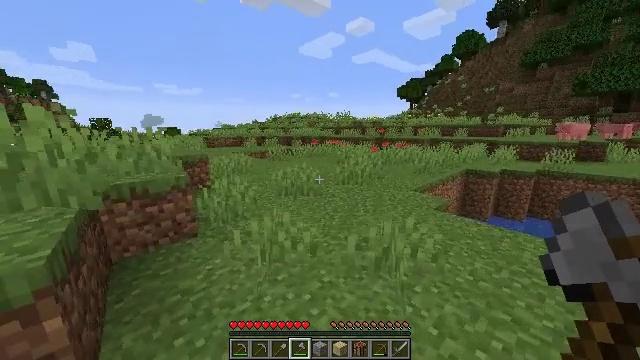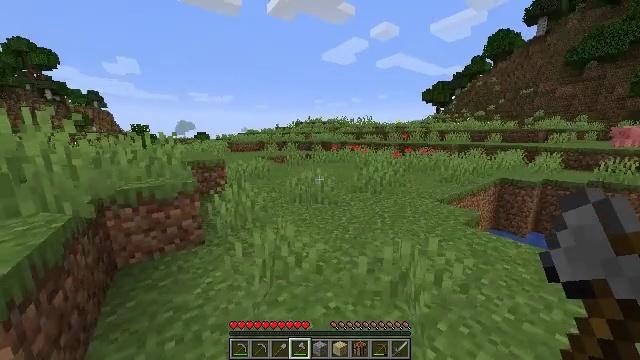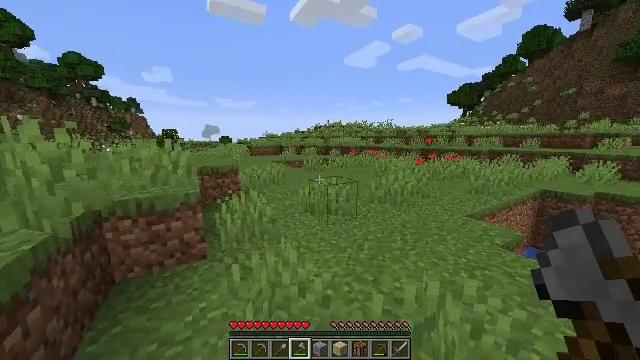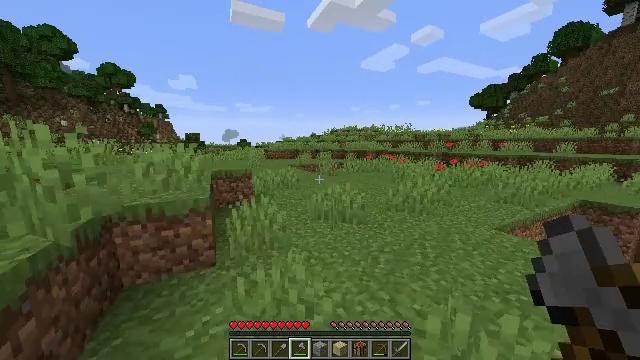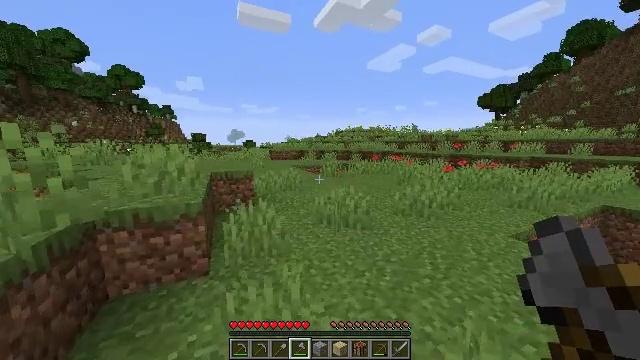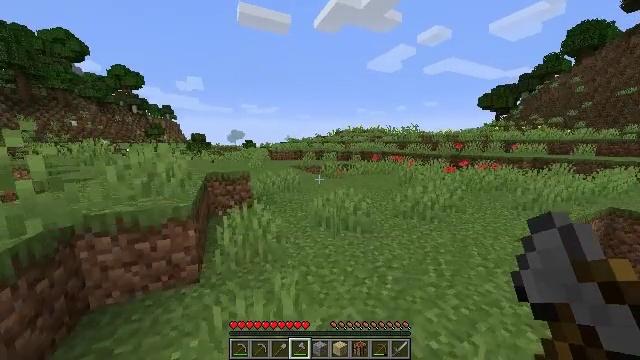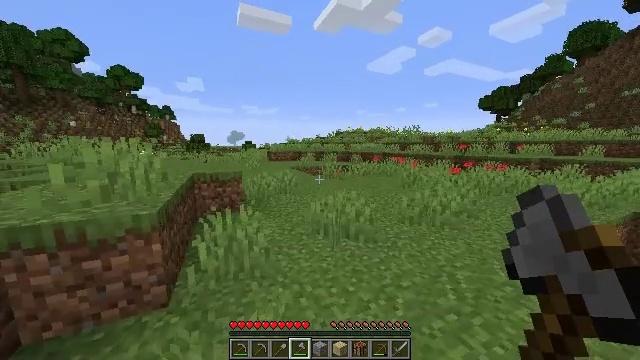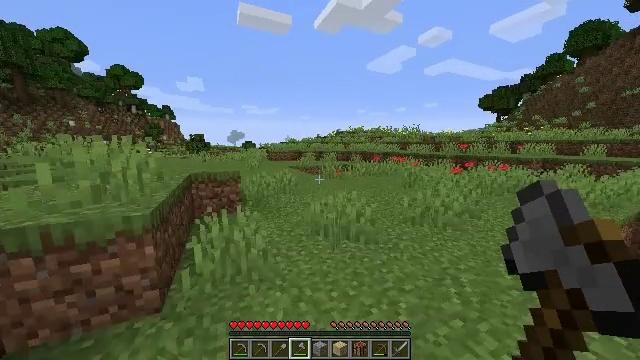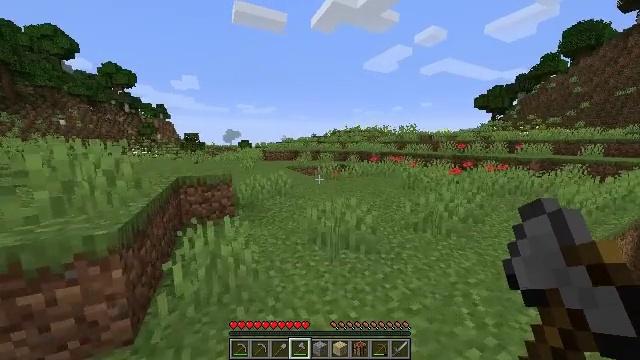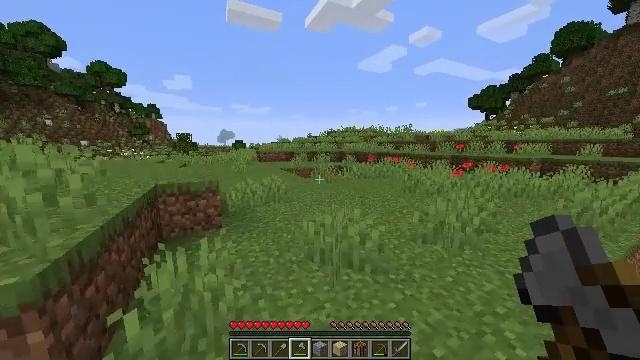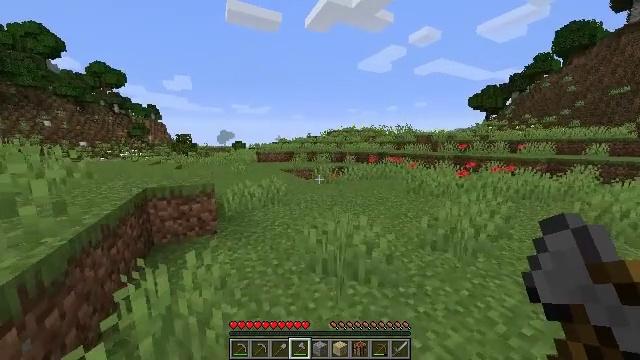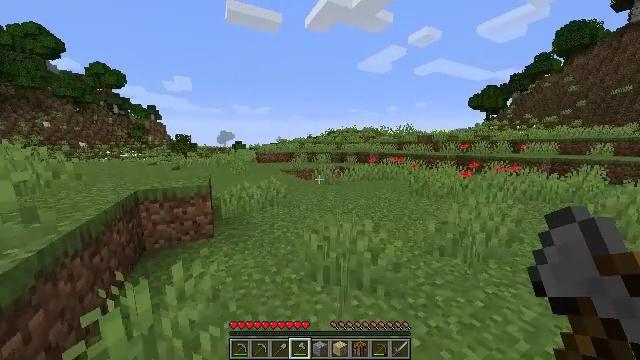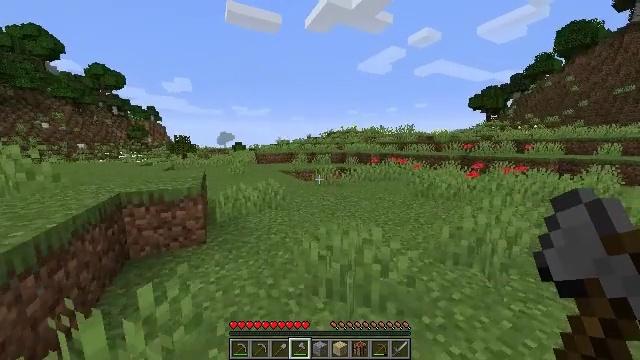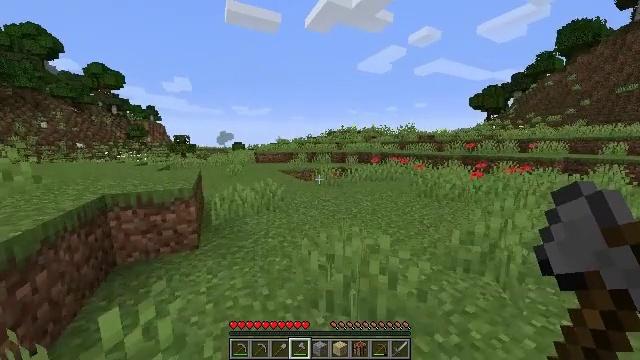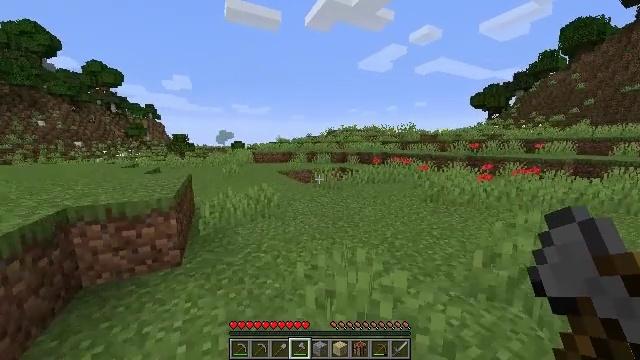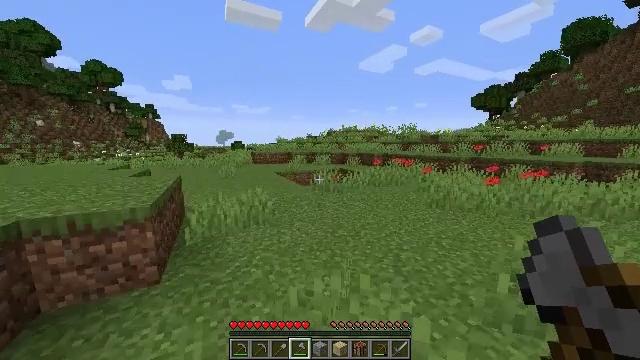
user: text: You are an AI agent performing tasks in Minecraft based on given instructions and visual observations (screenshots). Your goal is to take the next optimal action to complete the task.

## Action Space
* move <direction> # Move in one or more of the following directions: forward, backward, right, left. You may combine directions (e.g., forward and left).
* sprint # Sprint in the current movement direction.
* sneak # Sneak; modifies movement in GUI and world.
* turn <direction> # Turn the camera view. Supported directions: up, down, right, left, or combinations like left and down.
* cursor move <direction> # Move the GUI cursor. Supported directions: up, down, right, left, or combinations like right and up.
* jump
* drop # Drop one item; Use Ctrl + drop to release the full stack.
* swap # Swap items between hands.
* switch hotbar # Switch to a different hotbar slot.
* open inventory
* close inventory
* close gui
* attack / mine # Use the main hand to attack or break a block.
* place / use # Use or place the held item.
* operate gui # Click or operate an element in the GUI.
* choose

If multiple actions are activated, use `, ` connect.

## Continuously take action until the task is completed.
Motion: motion action
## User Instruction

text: Collect the poppy by clicking on it.
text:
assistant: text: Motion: move forward, sprint, turn left and up
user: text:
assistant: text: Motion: move forward, sprint, turn left and up
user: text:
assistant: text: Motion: move forward, sprint, turn left and up
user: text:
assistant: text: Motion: move forward, sprint, turn left
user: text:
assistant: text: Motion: move forward, sprint
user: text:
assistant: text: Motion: move forward, sprint
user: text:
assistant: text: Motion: move forward, sprint
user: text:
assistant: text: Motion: move forward, sprint
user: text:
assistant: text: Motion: move forward, sprint, turn right
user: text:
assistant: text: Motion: move forward, sprint
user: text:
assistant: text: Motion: move forward, sprint
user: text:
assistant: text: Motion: move forward, sprint
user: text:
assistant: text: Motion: move forward, sprint
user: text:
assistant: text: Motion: move forward, sprint
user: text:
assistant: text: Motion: move forward, sprint
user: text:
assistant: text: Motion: move forward, sprint, turn left
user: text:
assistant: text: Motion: move forward, sprint, turn left
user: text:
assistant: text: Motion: move forward, sprint, jump
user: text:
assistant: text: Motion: move forward, sprint, jump
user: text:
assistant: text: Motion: move forward, sprint, jump
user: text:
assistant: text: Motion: move forward, sprint, jump
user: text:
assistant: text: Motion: move forward, sprint, jump
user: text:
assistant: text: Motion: move forward, sprint, jump
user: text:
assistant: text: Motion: move forward, sprint, jump
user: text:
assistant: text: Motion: move forward, sprint, jump
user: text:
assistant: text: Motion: move forward, sprint, jump
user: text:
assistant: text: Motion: move forward, sprint, jump
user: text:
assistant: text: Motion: move forward, sprint, jump
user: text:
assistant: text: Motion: move forward, sprint, jump
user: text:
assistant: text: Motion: move forward, sprint, jump